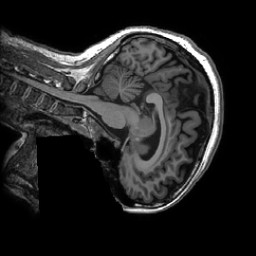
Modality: T1w
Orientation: sagittal
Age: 27
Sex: female
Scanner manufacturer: ge
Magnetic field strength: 3 T
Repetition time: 0.007348 s
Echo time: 0.003036 s